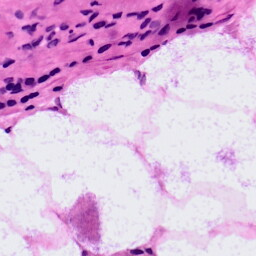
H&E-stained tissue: LymphNode